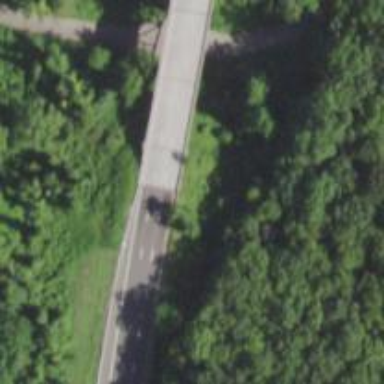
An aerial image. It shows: Truss bridge on motorway.